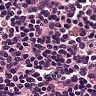
Metastatic tissue present: no